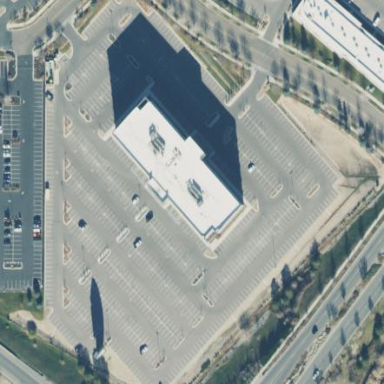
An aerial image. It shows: Commercial building.